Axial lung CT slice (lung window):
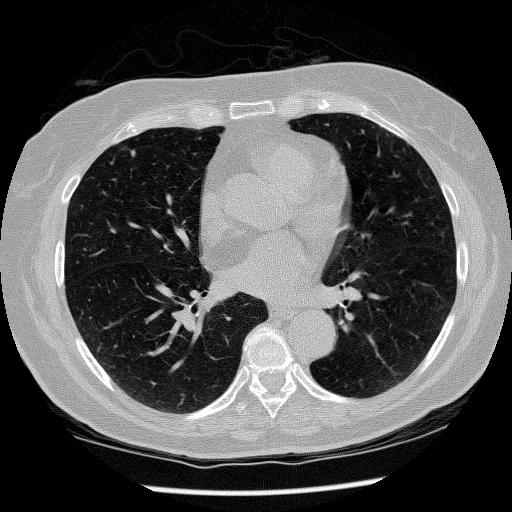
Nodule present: yes
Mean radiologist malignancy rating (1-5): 2.5